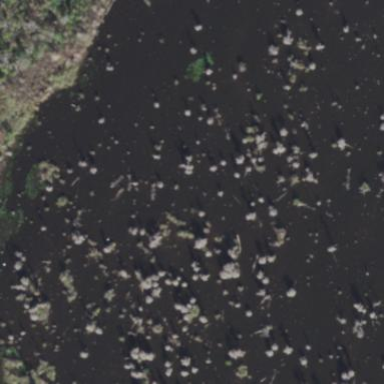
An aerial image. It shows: Swamp wetland with needle-leaved vegetation.